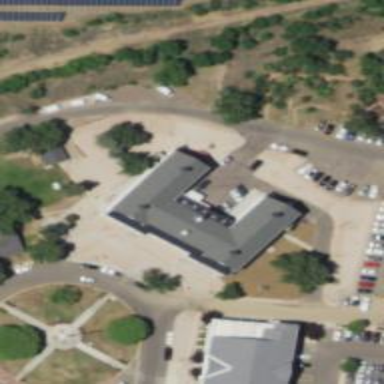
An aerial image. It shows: Government office.